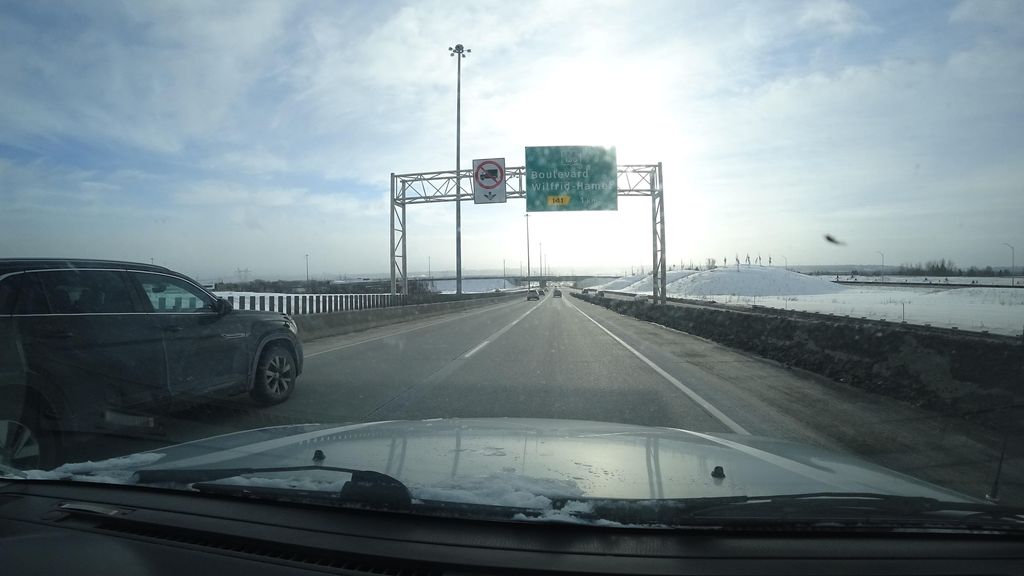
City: quebec_city